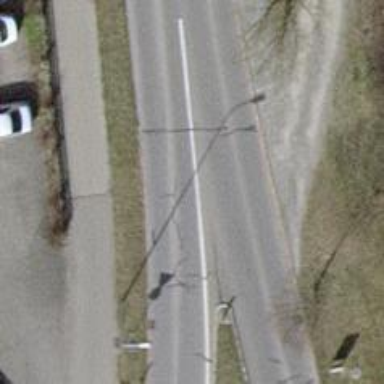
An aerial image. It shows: Tertiary road.